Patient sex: M
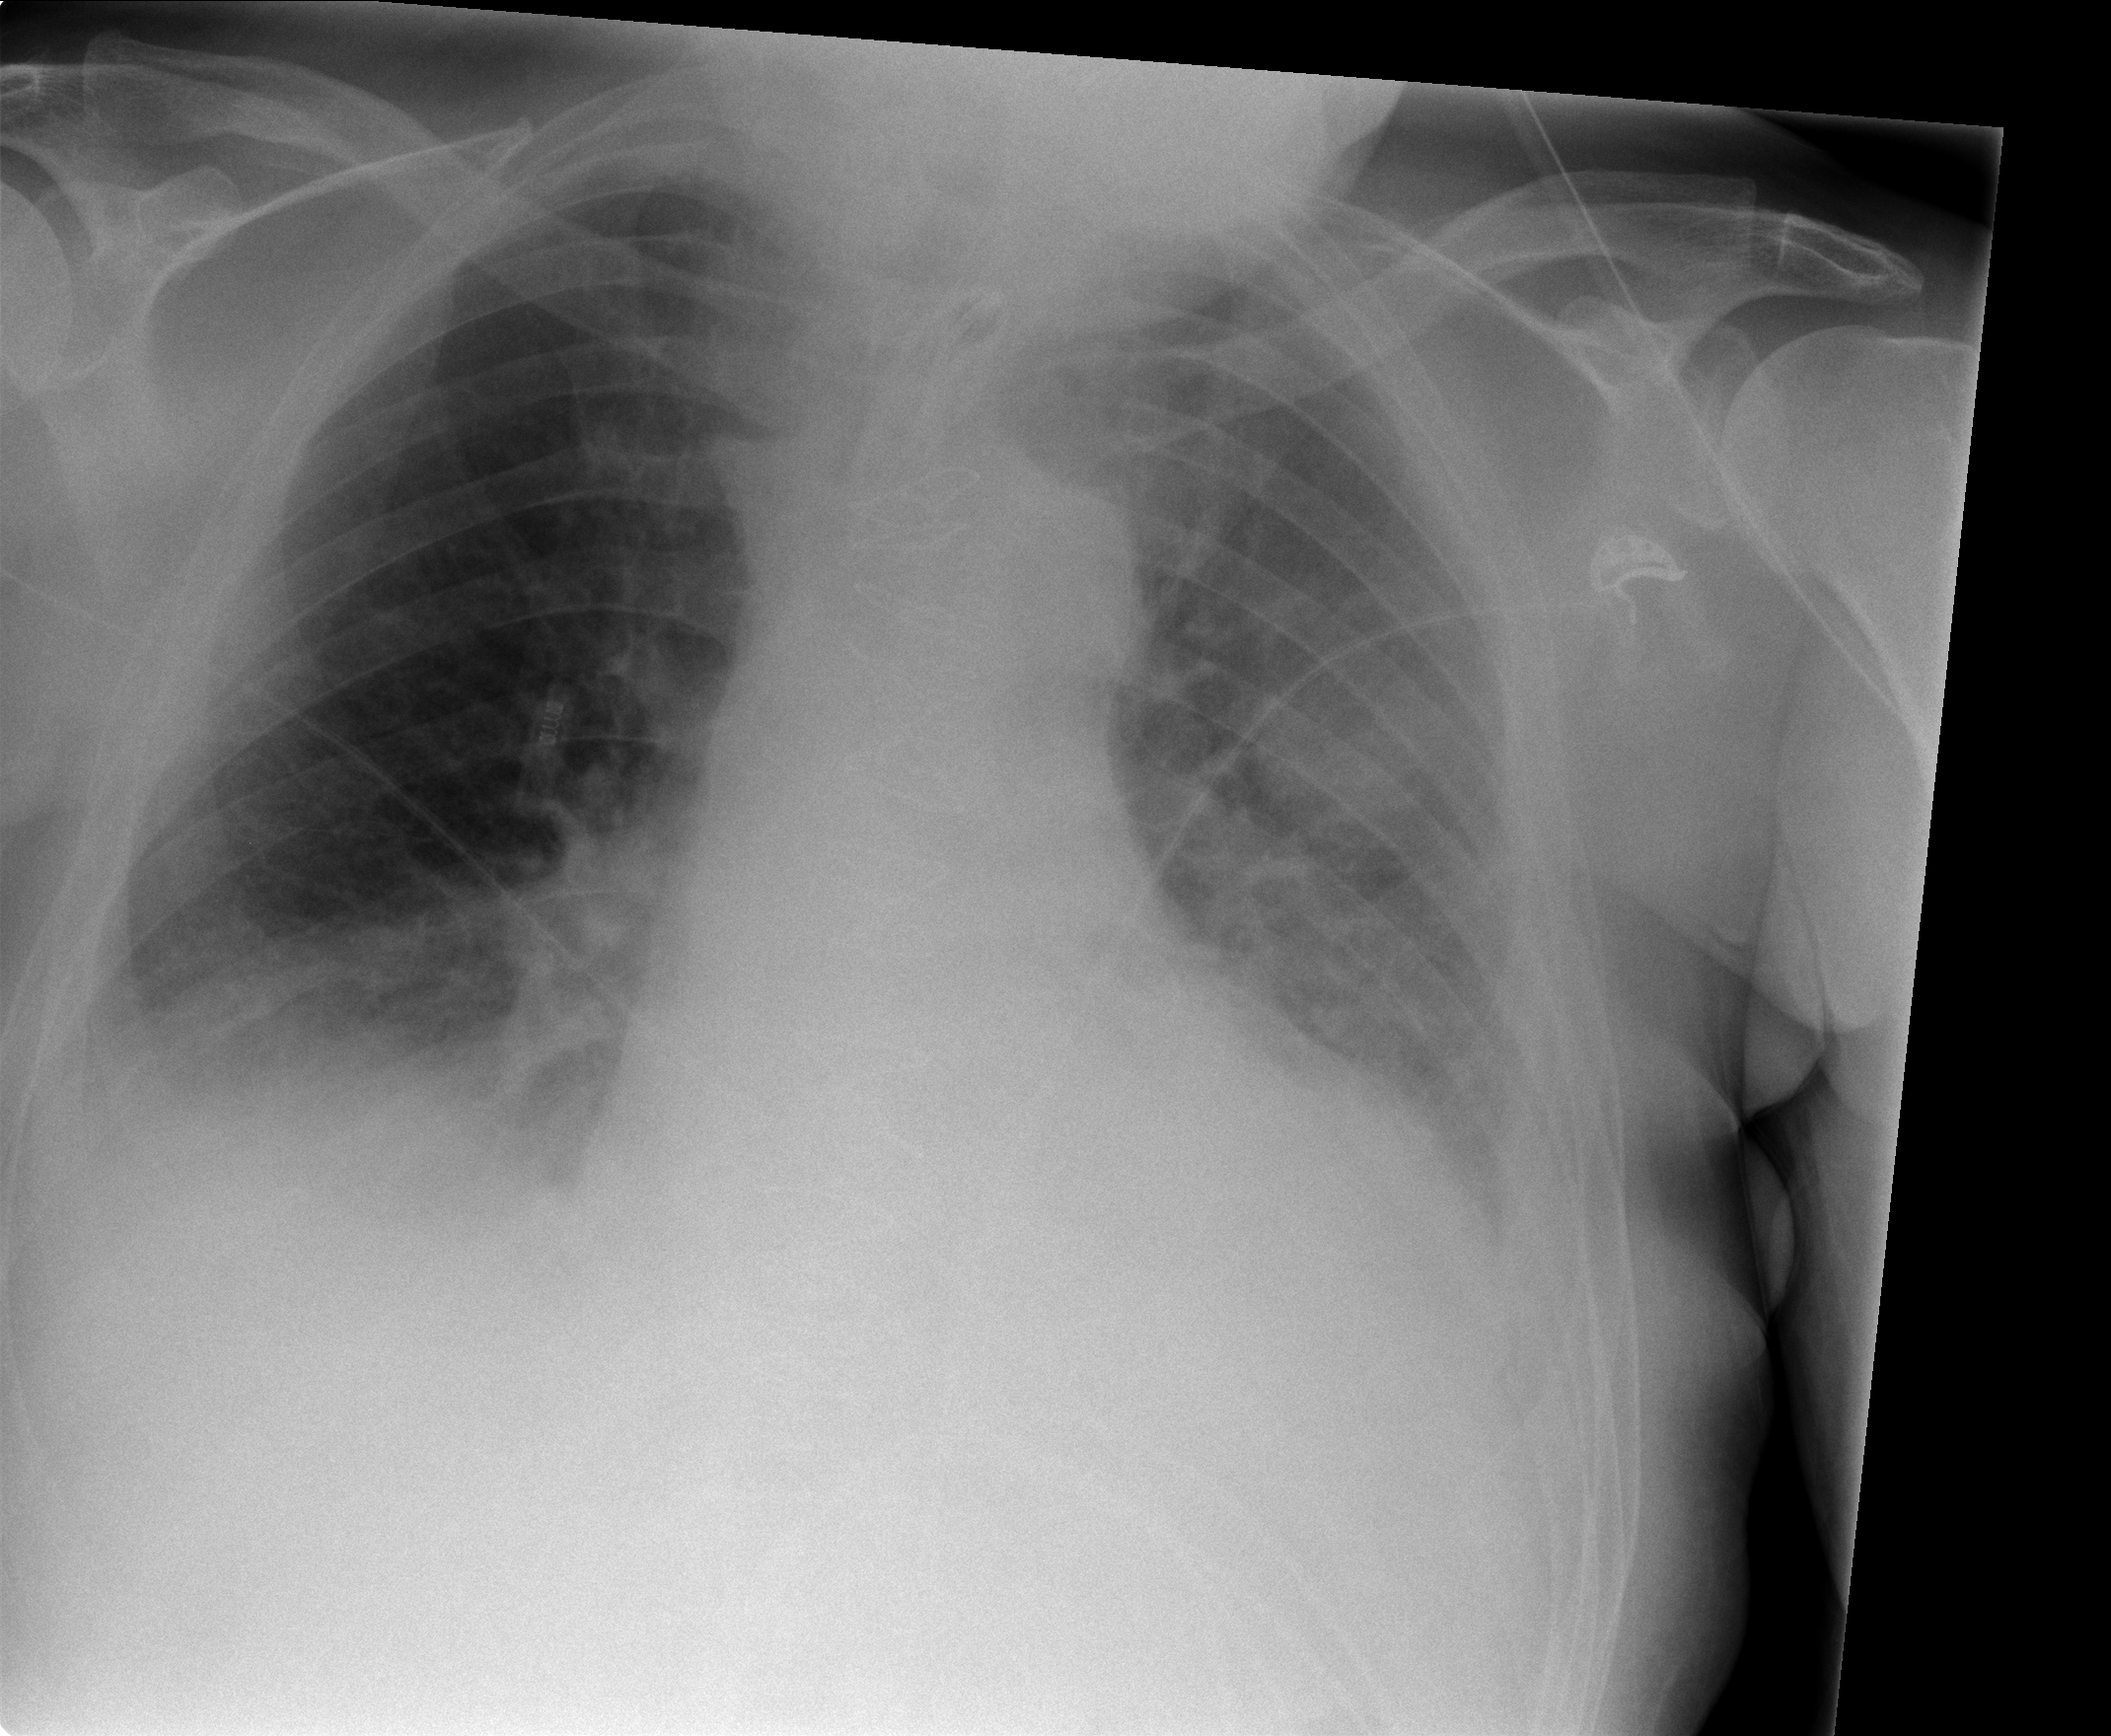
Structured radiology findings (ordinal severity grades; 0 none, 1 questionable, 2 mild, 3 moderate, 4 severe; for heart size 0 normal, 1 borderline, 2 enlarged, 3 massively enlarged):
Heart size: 2
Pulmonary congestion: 0
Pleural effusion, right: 2
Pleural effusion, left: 3
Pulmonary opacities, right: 0
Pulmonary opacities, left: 0
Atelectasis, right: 2
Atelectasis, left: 2